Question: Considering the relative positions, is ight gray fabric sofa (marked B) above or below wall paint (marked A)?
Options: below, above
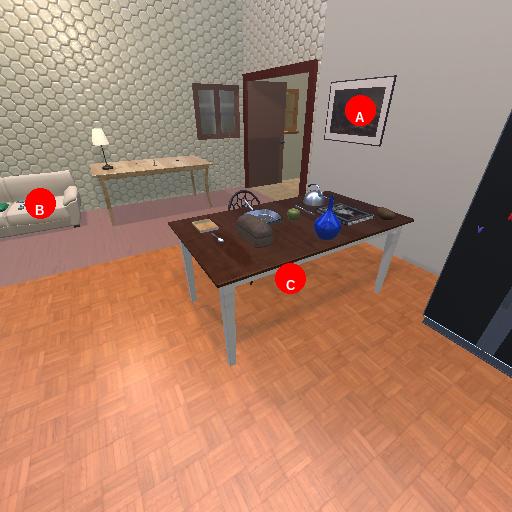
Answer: below